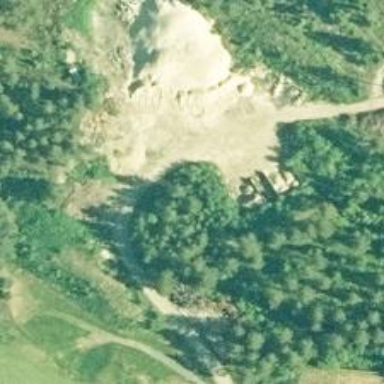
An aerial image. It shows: Quarry area with sand as the primary resource.